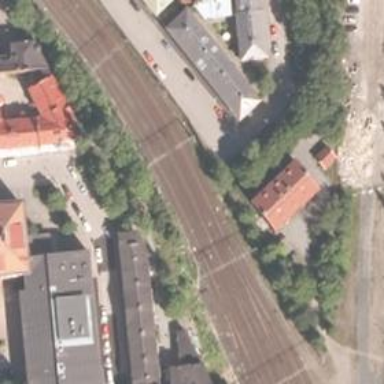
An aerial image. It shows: Railway signal.